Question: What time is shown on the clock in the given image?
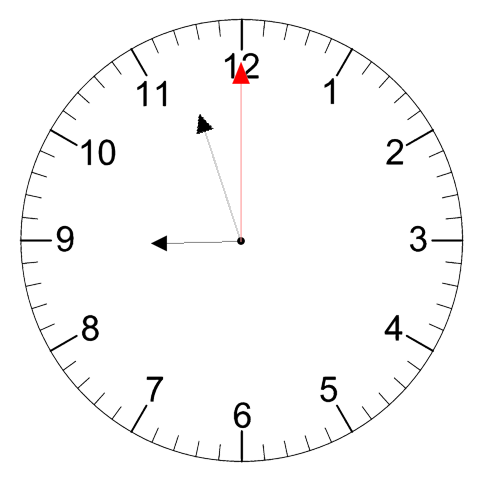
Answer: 08:57:00